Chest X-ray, PA view. Patient: 65 years old, sex M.
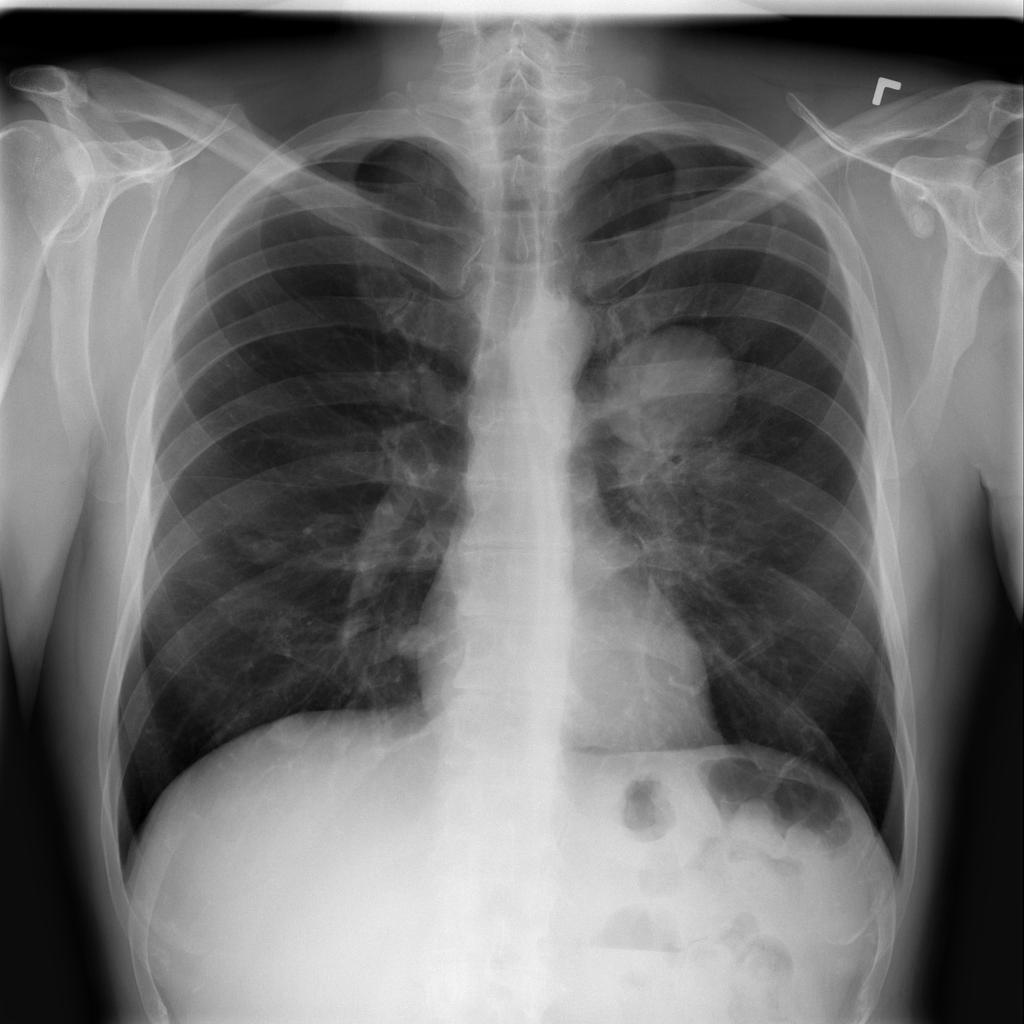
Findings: No Finding